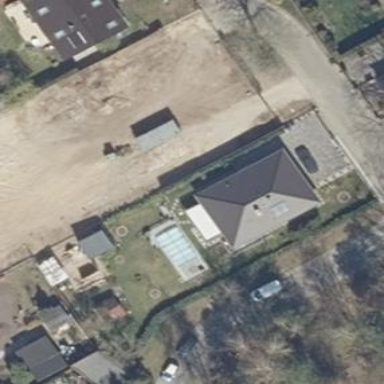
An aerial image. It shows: House with hipped roof.